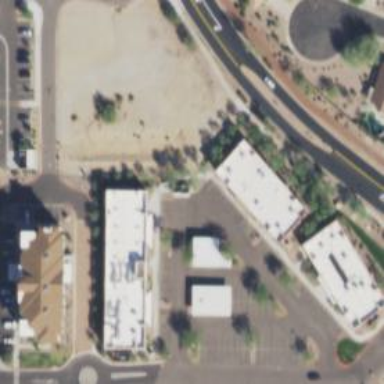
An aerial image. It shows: Healthcare clinic.